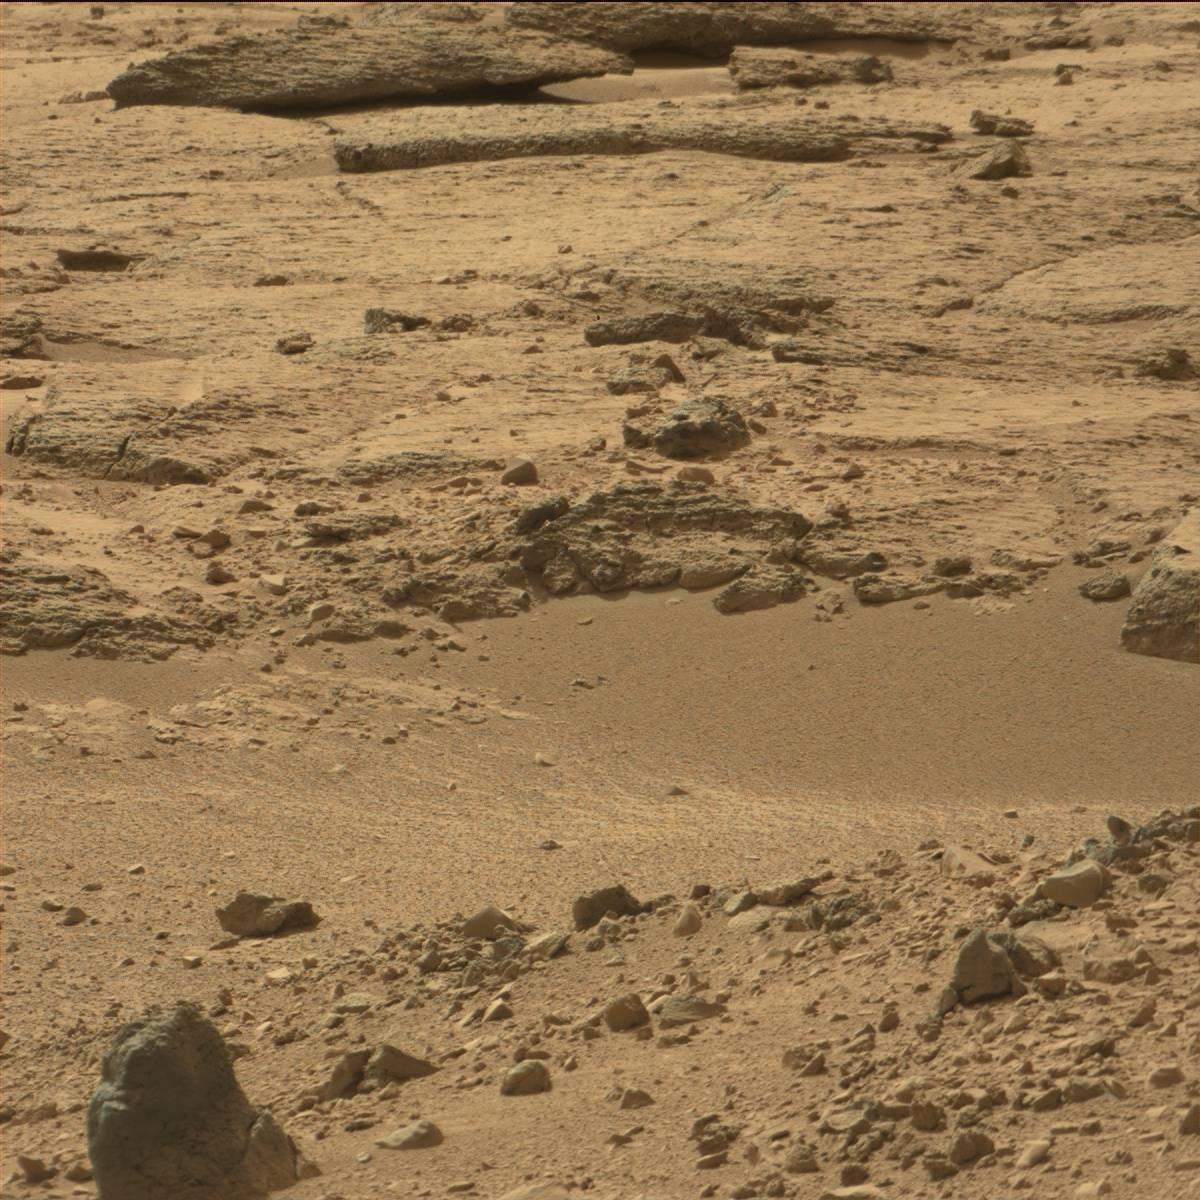
Terrain classes present: Bedrock, Rock, Sand / Soil